Chest X-ray:
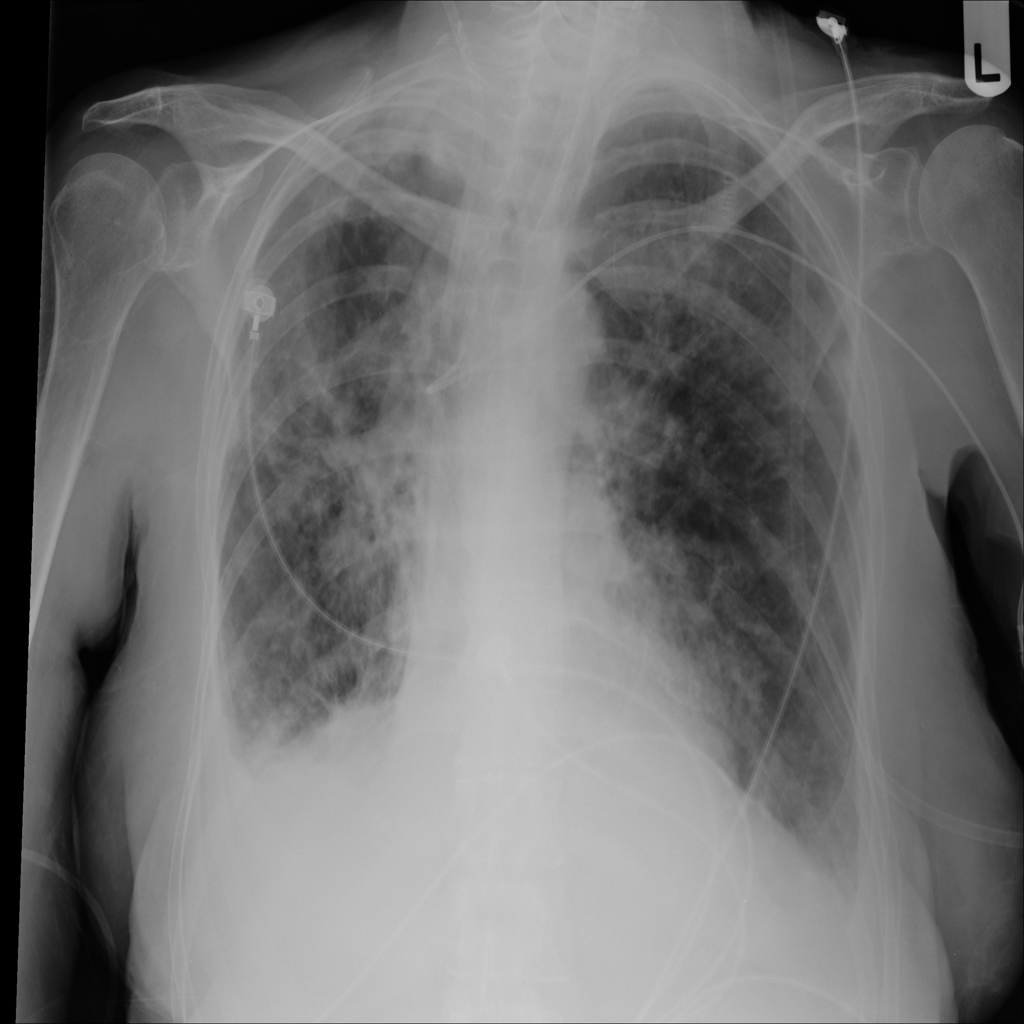
Findings: Consolidation, Effusion
No abnormal finding: no